Вблизи левого торца хорошо отполированной прозрачной пластины, показатель преломления которой $n$, расположен точечный источник света $S$ (см. рисунок).  Толщина пластины $H=1~см$, её длина $L=100~см$. Свет от источника падает на левый торец пластины под всевозможными углами падения $(0-90^{\circ})$. В глаз наблюдателя попадают как прямые лучи от источника, так и лучи, многократно испытавшие полное отражение на боковых гранях пластины.
Какое максимальное число отражений может испытать луч от источника, выходящий через правый торец пластины? Решите задачу для двух значений коэффициента преломления: $n_{1}=1.73$, $n_{2}=1.3$.
Укажите, в каком из этих двух случаев свет частично выходит из пластины через боковые грани.
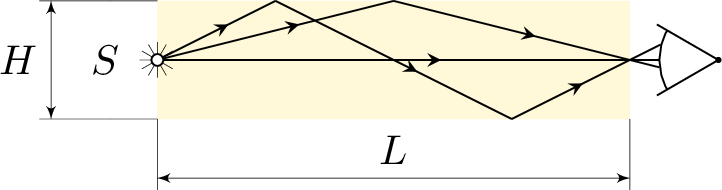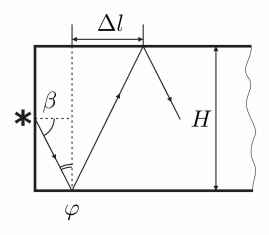
Какое максимальное число отражений может испытать луч от источника, выходящий через правый торец пластины? Решите задачу для двух значений коэффициента преломления: $n_{1}=1.73$, $n_{2}=1.3$.
Решение: Рассмотрим преломление лучей от источника на левом торце пластины (см. рисунок).  Максимальный угол $\beta_{\max }$ преломления на левом торце соответствует углу падения $x=90^{\circ}$: $$ \sin \beta_{\max }=\frac{1}{n}. $$ Минимальный угол падения на боковую грань $$ \varphi_{\min }=90^{\circ}-\beta_{\max }. $$ Ход лучей в пластине будет зависеть от соотношения между углом $\varphi_{\min }$ и предельным углом полного внутреннего отражения $\varphi_{пред}$, где $\sin \varphi_{пред}=\frac{1}{n}$. Случай 1 В случае $\varphi_{\min } \geqslant \varphi_{пред}$ все лучи, падающие на боковые грани пластины, будут испытывать полное внутреннее отражение и, следовательно, ни один луч не выйдет из пластины. Это выполняется при условии $\sin \varphi_{\min } \geqslant \sin \varphi_{пред}=\frac{1}{n}$, то есть $$ \sin \varphi_{\min }=\cos \beta_{\max }=\frac{\sqrt{n^{2}-1}}{n} \geqslant \frac{1}{n} \Rightarrow \sqrt{n^{2}-1} \geqslant 1 \Rightarrow n \geqslant \sqrt{2}. $$ Минимальное расстояние $(\Delta l)$ между соседними отражениями лучей на противоположных гранях: $$ (\Delta l)_{\min }=H \operatorname{tg} \varphi_{\min }=H \operatorname{ctg} \beta_{\max }=H \frac{\sqrt{n^{2}-1} / n}{1 / n}=H \sqrt{n^{2}-1}. $$ Максимальное число отражений: $$ N_{1}=\left[\frac{L}{(\Delta l)_{\min }}+\frac{1}{2}\right]=\left[\frac{L}{H} \frac{1}{\sqrt{n^{2}-1}}+\frac{1}{2}\right] . $$ Слагаемое $1 / 2$ возникает из-за того, что перед первым отражением луч проходит вдоль трубы расстояние $\Delta l / 2 $. При $n=n_{1}=1.73>\sqrt{2}$ реализуется первый случай, получаем $N_{1}=71$.
Ответ:

Укажите, в каком из этих двух случаев свет частично выходит из пластины через боковые грани.
Решение: Случай 2 В случае $\varphi_{\min }<\varphi_{пред}$ часть лучей, падающих на боковую грань под углами от $\varphi_{\min }$ до $\varphi_{пред}$, выйдут из пластины и не дойдут до ее правого торца. Это выполняется при условии $n<\sqrt{2}$/ В этом случае $$ (\Delta l)_{\min }=H \operatorname{tg} \varphi_{пред}=\frac{H}{\sqrt{n^{2}-1}}. $$ Максимальное число отражений: $$ N_{2}=\left[\frac{L}{(\Delta l)_{\min }}+\frac{1}{2}\right]=\left[\frac{L}{H} \sqrt{n^{2}-1}+\frac{1}{2}\right] . $$ При $n=n_{2}=1.3<\sqrt{2}$ реализуется второй случай, получаем $N_{2}=100 \cdot 0.83=83$.
Ответ:
Темы:
T, Оптика, Геометрическая оптика, Преломление, Всероссийские